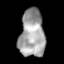
Tissue: skin
Cell type: Epithelial cells
Senescence score: 0.2214
Nuclear area (px): 1168
Mean DAPI intensity: 162.836